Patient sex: F
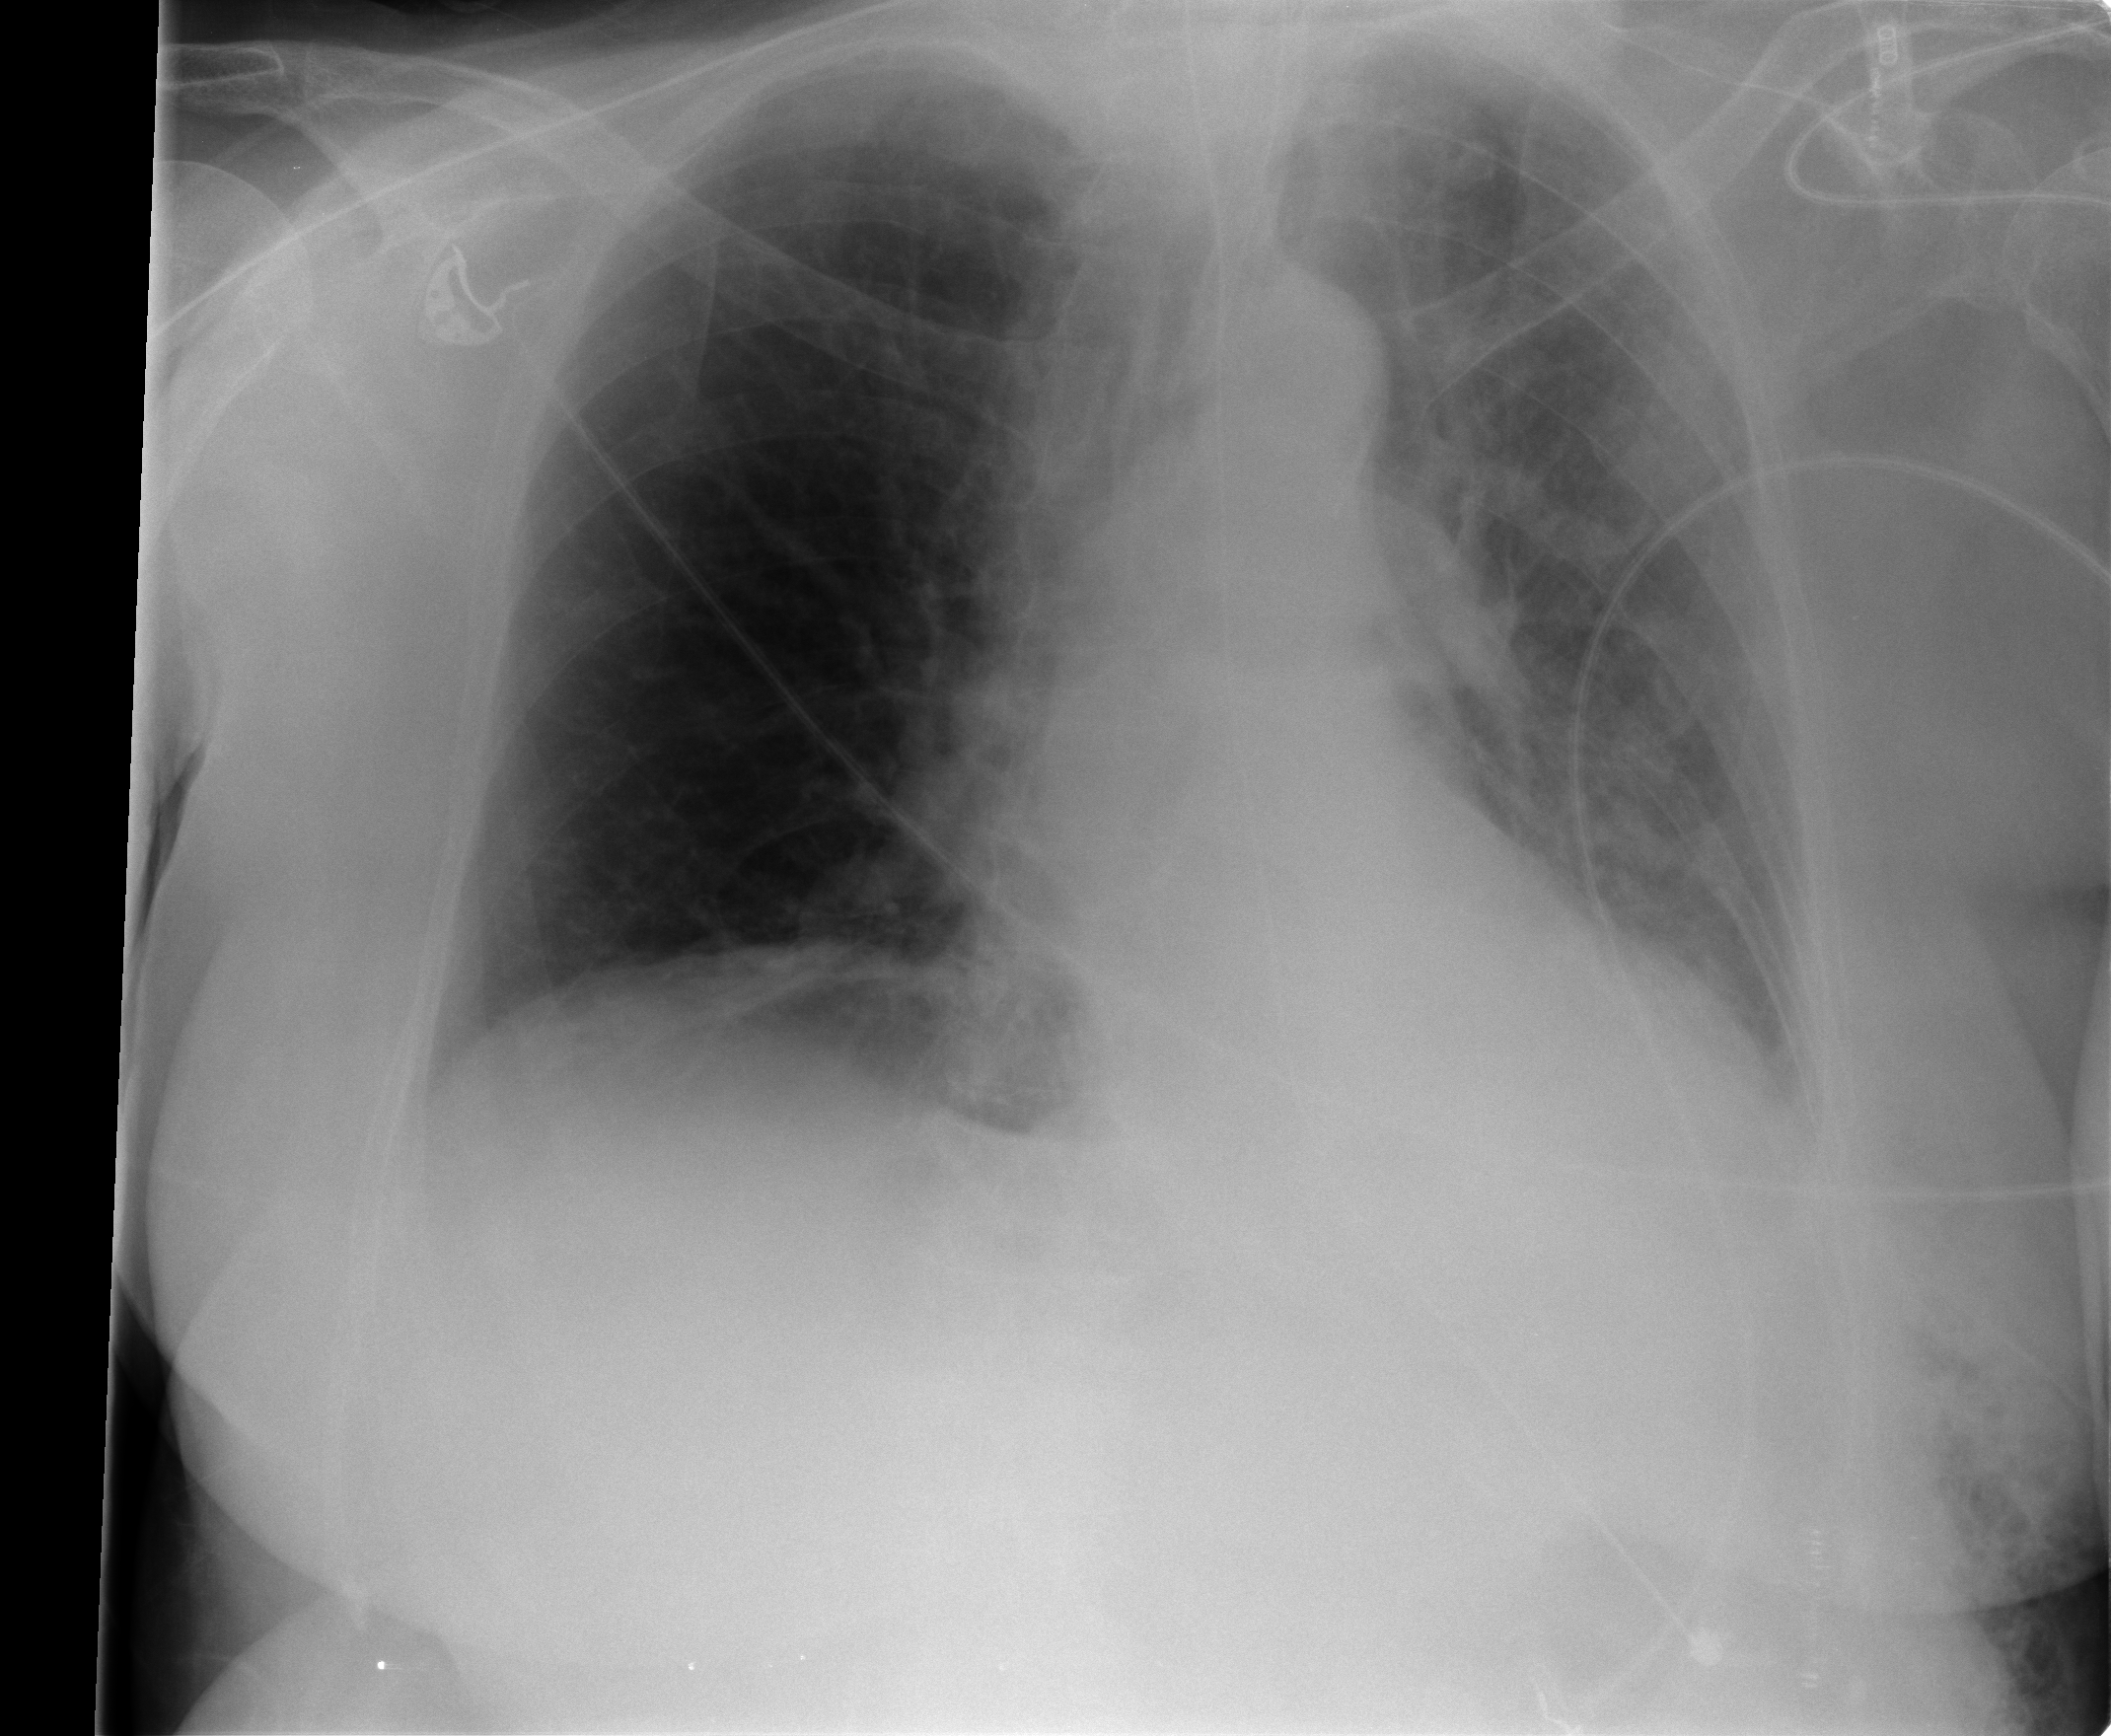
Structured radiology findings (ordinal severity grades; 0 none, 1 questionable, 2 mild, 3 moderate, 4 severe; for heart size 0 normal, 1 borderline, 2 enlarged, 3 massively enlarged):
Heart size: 0
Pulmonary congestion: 0
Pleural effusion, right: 2
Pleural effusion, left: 1
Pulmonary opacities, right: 0
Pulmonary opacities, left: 2
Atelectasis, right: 0
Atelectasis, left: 1